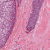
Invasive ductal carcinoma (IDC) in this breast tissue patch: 0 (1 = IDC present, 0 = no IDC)